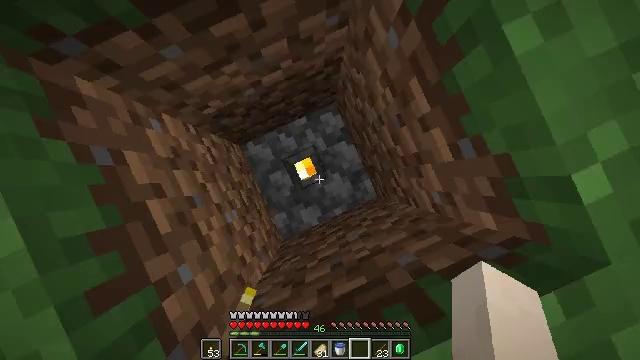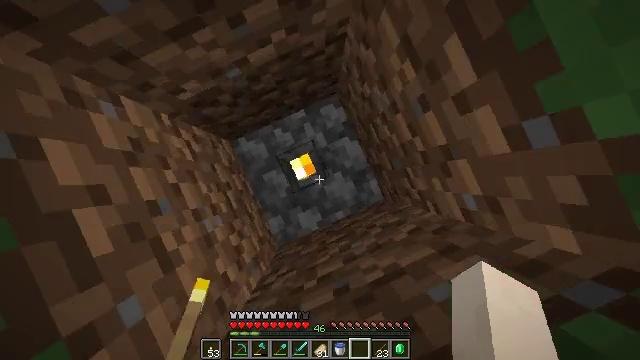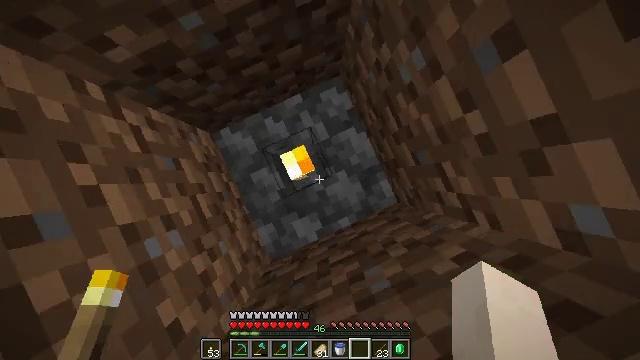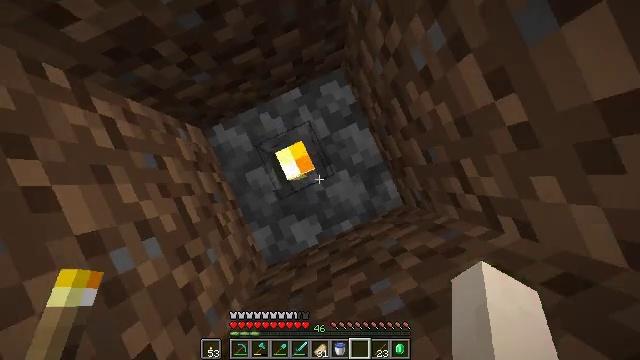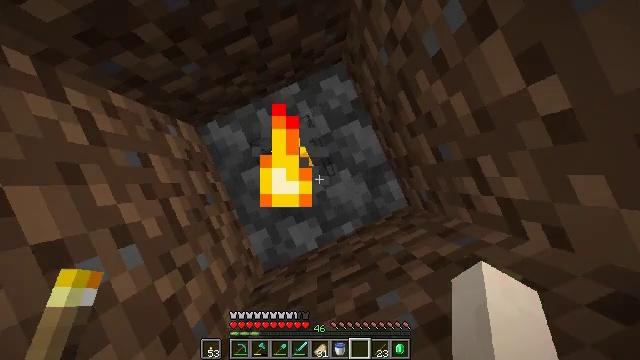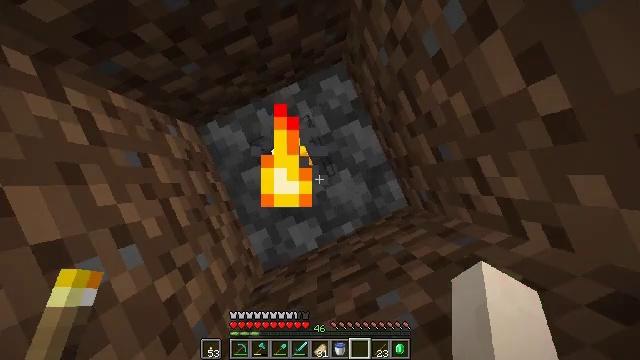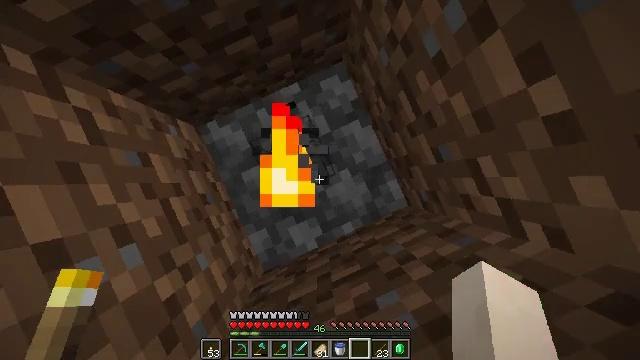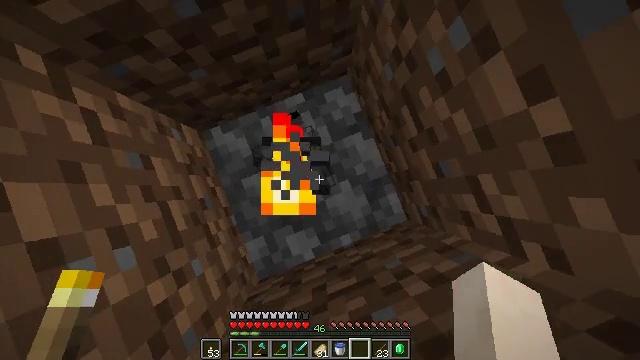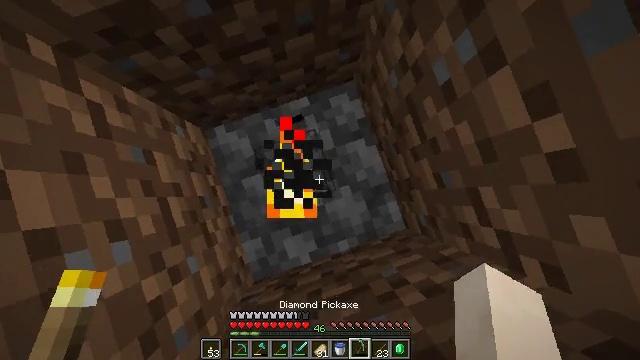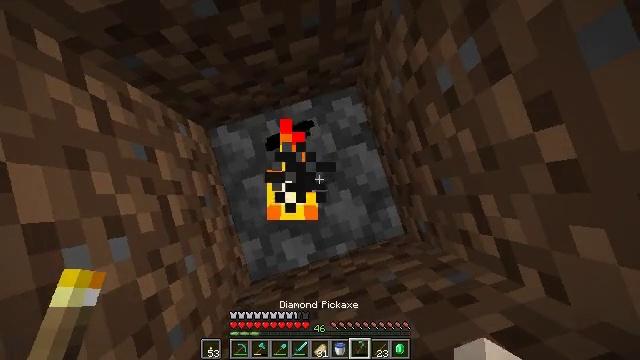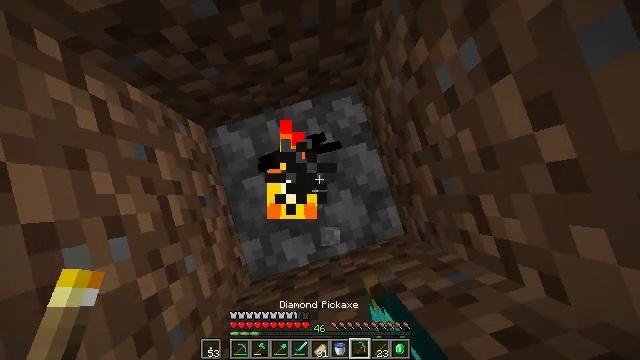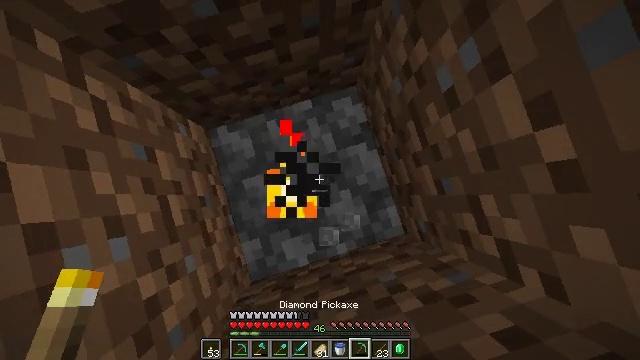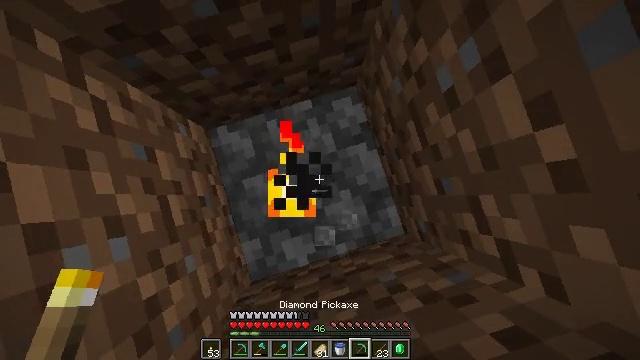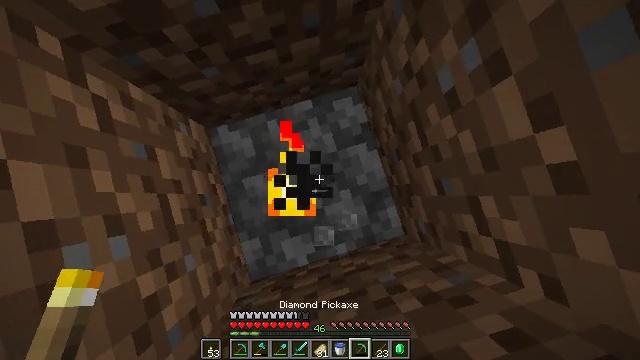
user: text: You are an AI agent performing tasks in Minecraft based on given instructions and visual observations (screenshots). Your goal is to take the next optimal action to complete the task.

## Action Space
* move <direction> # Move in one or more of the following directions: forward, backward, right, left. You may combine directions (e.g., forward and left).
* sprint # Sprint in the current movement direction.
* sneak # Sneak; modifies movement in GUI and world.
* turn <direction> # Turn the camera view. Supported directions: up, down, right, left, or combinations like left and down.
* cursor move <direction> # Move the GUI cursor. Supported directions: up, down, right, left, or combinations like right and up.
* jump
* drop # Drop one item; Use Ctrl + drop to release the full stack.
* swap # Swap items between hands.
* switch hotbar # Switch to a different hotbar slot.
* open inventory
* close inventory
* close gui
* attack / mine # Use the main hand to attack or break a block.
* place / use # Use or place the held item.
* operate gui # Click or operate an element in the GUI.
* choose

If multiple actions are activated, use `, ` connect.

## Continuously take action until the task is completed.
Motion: motion action
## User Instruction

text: Remove the torch from its spot.
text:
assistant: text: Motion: no_op
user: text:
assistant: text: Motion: no_op
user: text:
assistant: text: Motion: no_op
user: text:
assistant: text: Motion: no_op
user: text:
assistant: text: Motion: no_op
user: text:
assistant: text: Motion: no_op
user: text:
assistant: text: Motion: turn left and up
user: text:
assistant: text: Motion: turn left
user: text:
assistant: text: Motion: turn left, attack / mine
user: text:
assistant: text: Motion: attack / mine
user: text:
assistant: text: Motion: attack / mine
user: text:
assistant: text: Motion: no_op
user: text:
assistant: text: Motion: no_op
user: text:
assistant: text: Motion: no_op